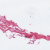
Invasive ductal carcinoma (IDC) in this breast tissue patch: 0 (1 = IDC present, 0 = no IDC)